Brain MRI, t1w sequence, axial 2D slice.
Patient: age 44, sex F, weight 96 kg, height 1.95 m
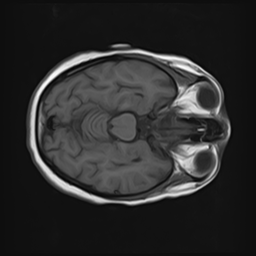